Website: lowes
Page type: billing-address
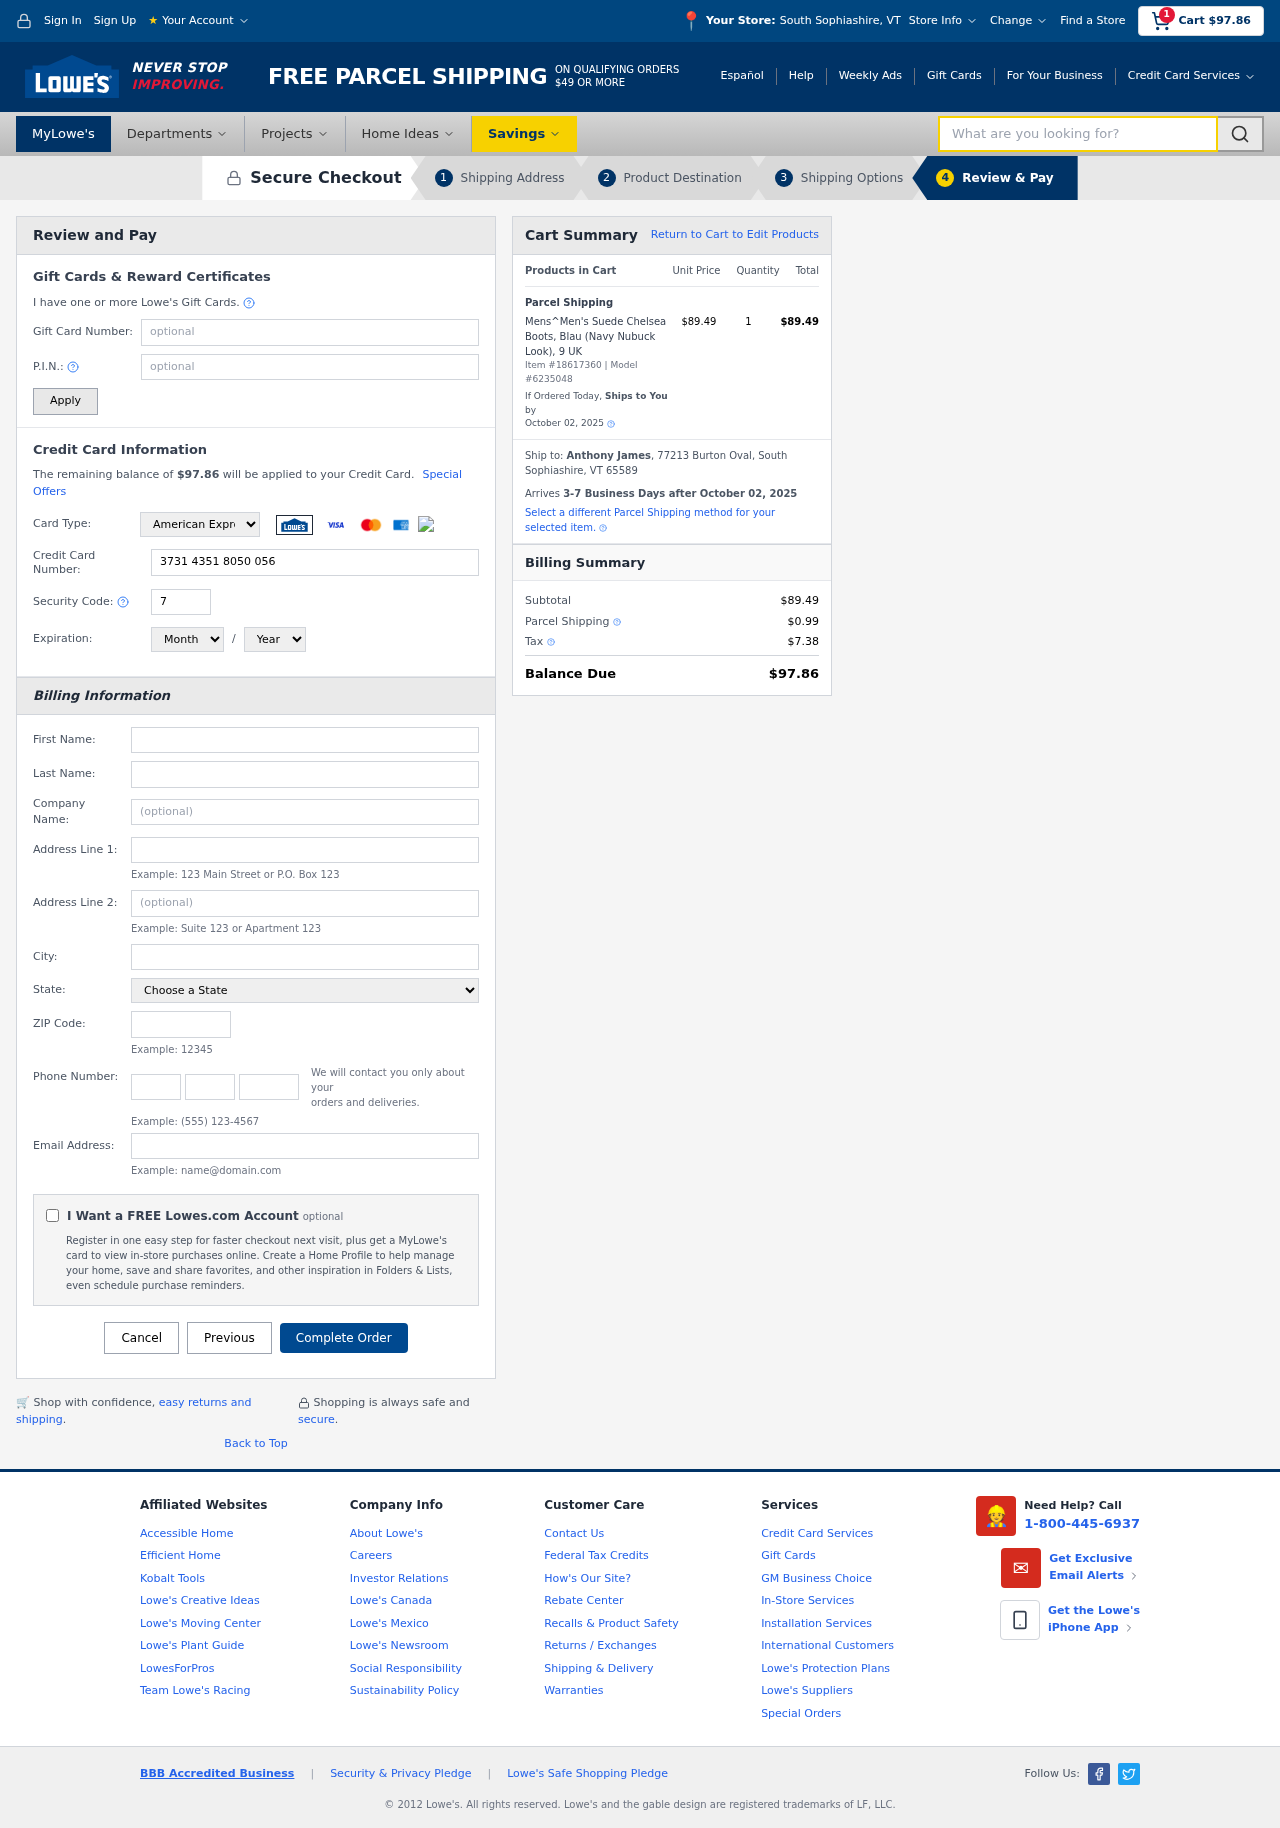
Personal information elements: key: PII_CARD_CVV
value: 7418
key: PII_CARD_EXPIRY_MONTH
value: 02
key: PII_CARD_EXPIRY_YEAR
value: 30
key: PII_CARD_NUMBER
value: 3731 4351 8050 056
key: PII_CARD_TYPE
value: American Express
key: PII_CITY
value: South Sophiashire
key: PII_CITY_STATE
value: South Sophiashire, VT
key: PII_COMPANY
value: Carroll, Frey and Mason
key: PII_EMAIL
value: ajames@yahoo.com
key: PII_FIRSTNAME
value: Anthony
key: PII_FULLNAME
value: Anthony James
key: PII_LASTNAME
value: James
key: PII_PHONE_AREA
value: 557
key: PII_PHONE_PREFIX
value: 563
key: PII_PHONE_SUFFIX
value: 1080
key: PII_POSTCODE
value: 65589
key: PII_STATE
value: Vermont
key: PII_STREET
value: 77213 Burton Oval
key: PII_CITY_STATE_ZIP
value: South Sophiashire, VT 65589
Product elements: key: PRODUCT1_NAME
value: Mens^Men's Suede Chelsea Boots, Blau (Navy Nubuck Look), 9 UK
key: PRODUCT1_PRICE
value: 89.49
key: PRODUCT1_QUANTITY
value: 1
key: PRODUCT_ITEM_NUMBER
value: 18617360
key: PRODUCT_MODEL_NUMBER
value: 6235048
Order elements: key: ORDER_SUBTOTAL
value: $97.86
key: ORDER_TOTAL
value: $97.86
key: ORDER_SHIPPING_DATE
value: October 02, 2025
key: ORDER_SUBTOTAL
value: $89.49
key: ORDER_DELIVERY_DATE
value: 3-7 Business Days after October 02, 2025
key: ORDER_SHIPPING_DATE2
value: October 02, 2025
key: ORDER_SUBTOTAL2
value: $89.49
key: ORDER_SHIPPING_COST
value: $0.99
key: ORDER_TAX
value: $7.38
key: ORDER_TOTAL2
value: $97.86
Search elements: key: HEADER_SEARCH
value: What are you looking for?